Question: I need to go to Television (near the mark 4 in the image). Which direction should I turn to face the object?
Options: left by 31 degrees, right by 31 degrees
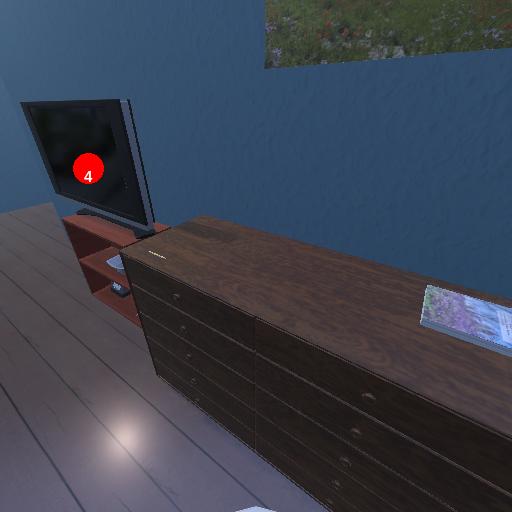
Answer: left by 31 degrees